Question: I have to implement the function below with XOR gates. I drew the Karnaugh map and wrote down the resulting minimized function. But now I'm stuck with AND and OR gates, what should I do in order to get XOR gates?

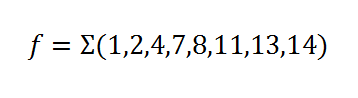
Answer: My solution looks as follows:
'''
F = Sum(1,2,4,7,8,11,13,14);
F = A' B' C' D + A' B' C D' + A' B C' D' + A' B C D + A B' C' D' + A B' C D + A B C' D + A B C D';
F = XOR(C, D) & A' B' + XOR(C, D) & A B + XOR(A, B) & C' D' + XOR(A, B) & C D;
F = XOR(C, D) & XOR(A, B)' + XOR(A, B) & XOR(C, D) ';
F = XOR(XOR(A, B), XOR(C, D));
A B C D XOR(A, B) XOR(C, D) F
00 0 0 0 0 0 0 0
01 0 0 0 1 0 1 1
02 0 0 1 0 0 1 1
03 0 0 1 1 0 0 0
04 0 1 0 0 1 0 1
05 0 1 0 1 1 1 0
06 0 1 1 0 1 1 0
07 0 1 1 1 1 0 1
08 1 0 0 0 1 0 1
09 1 0 0 1 1 1 0
10 1 0 1 0 1 1 0
11 1 0 1 1 1 0 1
12 1 1 0 0 0 0 0
13 1 1 0 1 0 1 1
14 1 1 1 0 0 1 1
15 1 1 1 1 0 0 0
'''
A handy tool for such questions is "Logic Friday 1"